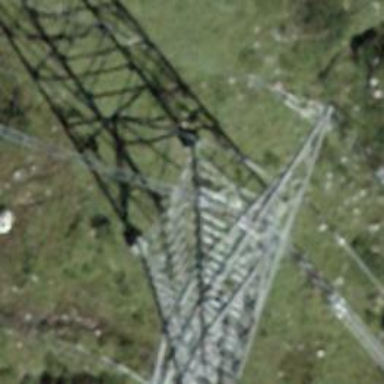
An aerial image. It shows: Power tower.